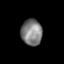
Tissue: lung
Cell type: Epithelial cells
Senescence score: 0.1786
Nuclear area (px): 540
Mean DAPI intensity: 126.843